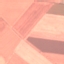
Land use / land cover: AnnualCrop